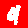
Digit: 4